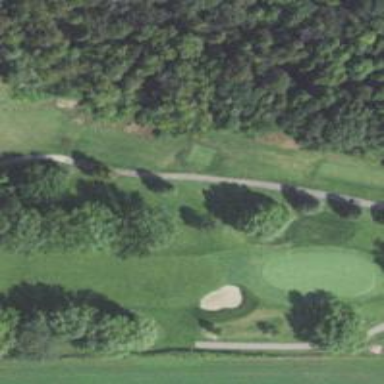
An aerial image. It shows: Service road designated as golf cart path.